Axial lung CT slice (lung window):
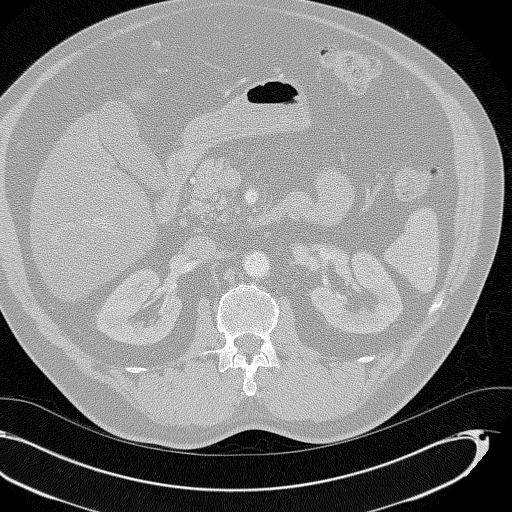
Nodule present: no